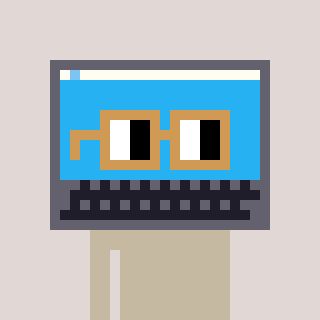
a pixel art character with square brown glasses, a laptop-shaped head and a orange-colored body on a warm background